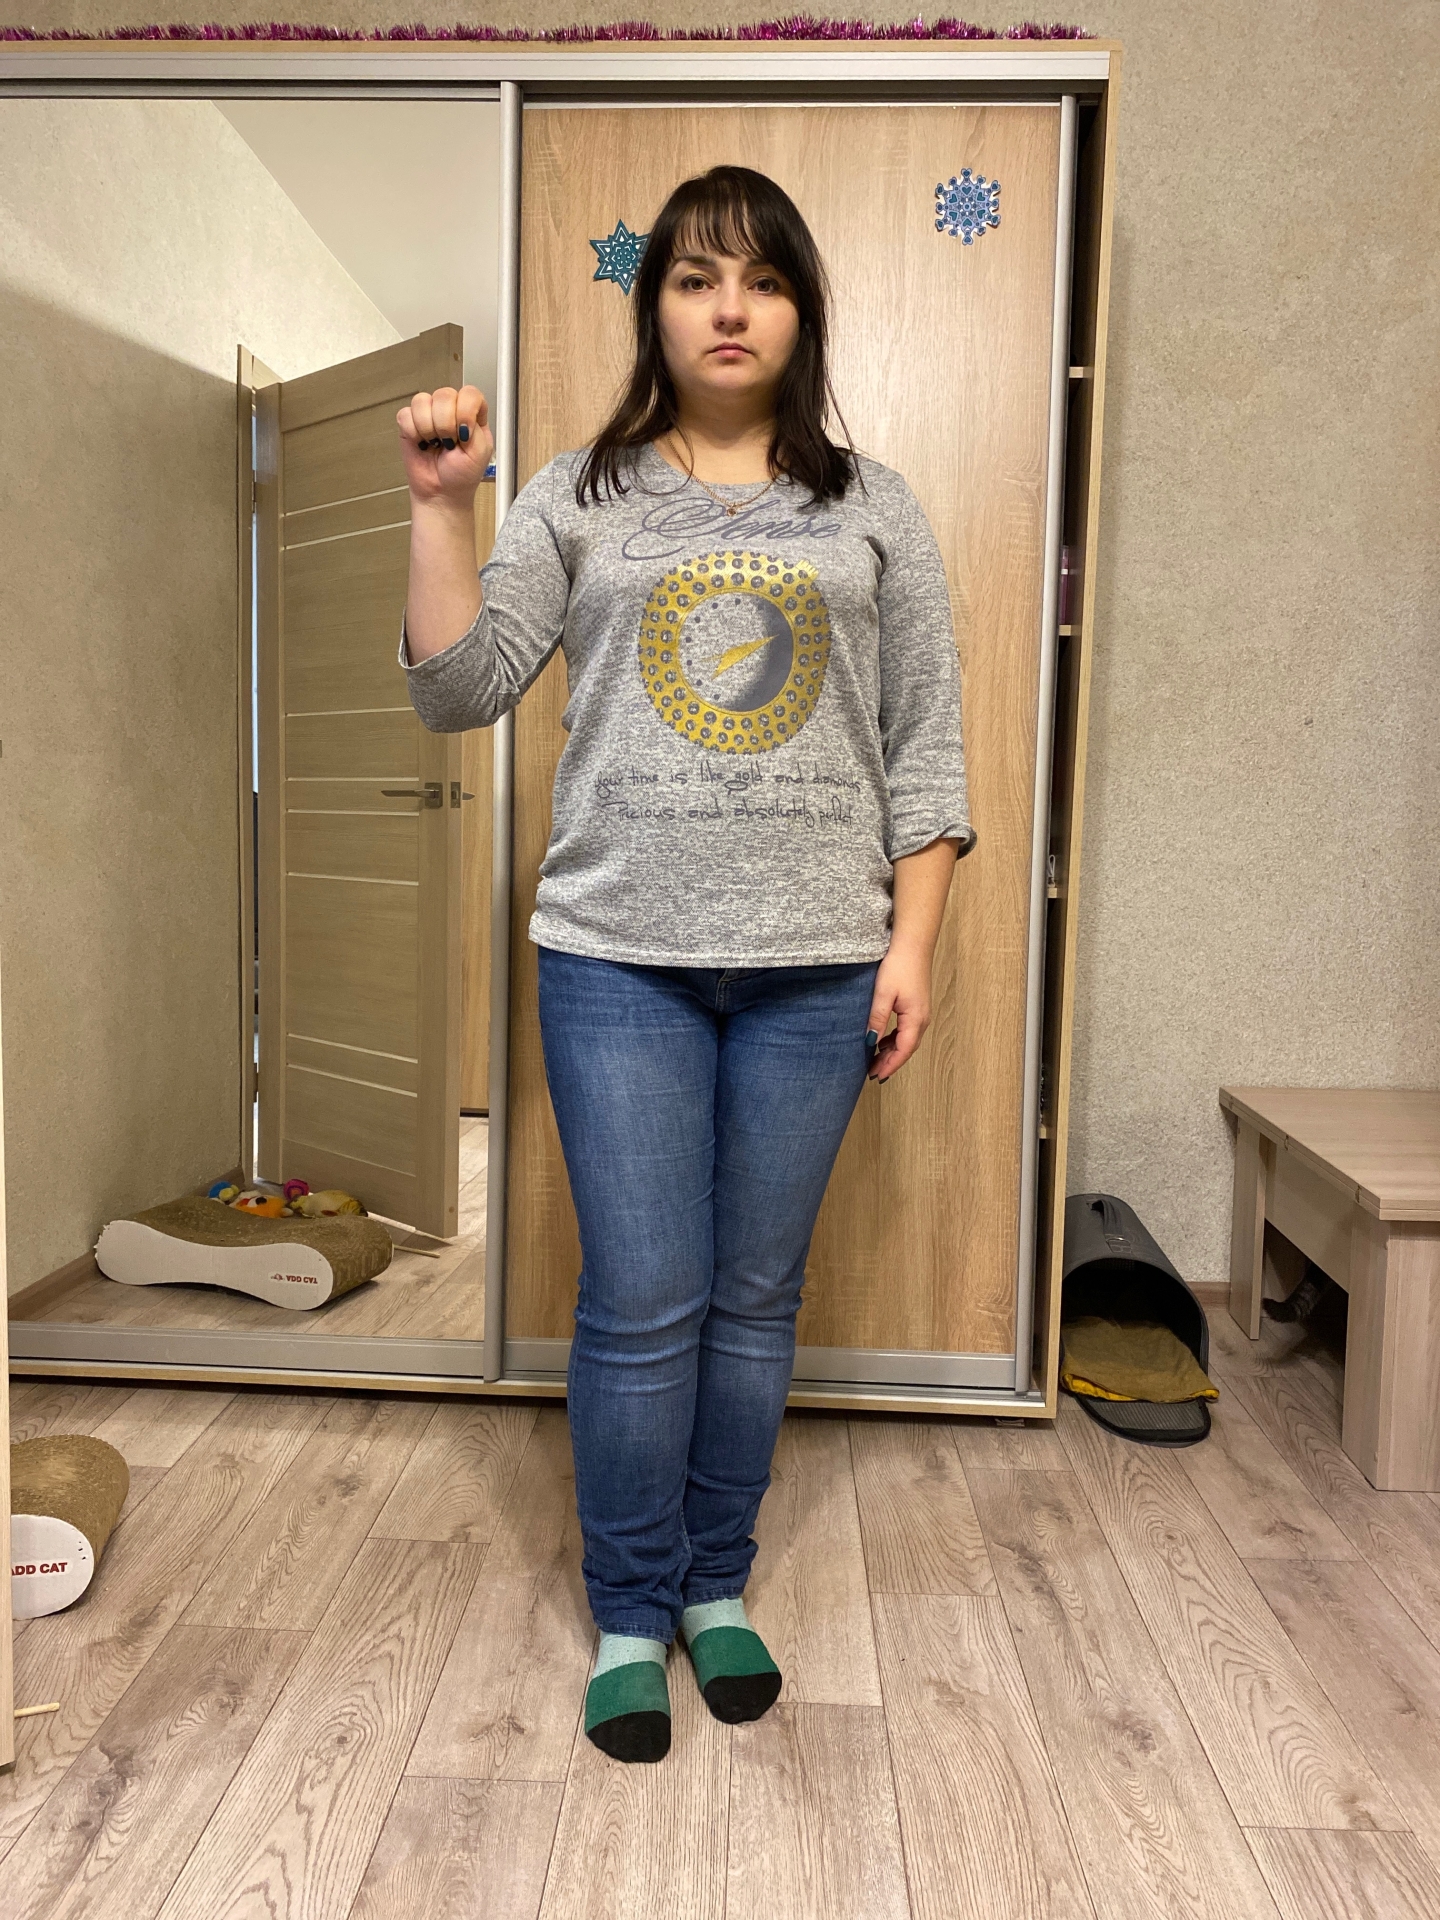
Label: clear